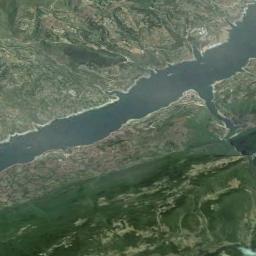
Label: river